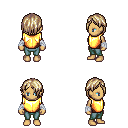
a pixel art fantasy rpg character, female body template, human, tanned skin, gold chest armor, teal pants, white blonde bangs hairstyle, white cloth bandages, four views (front, back, left, right), 2x2 character sprite sheet, small pixel art, hard edges, no anti-aliasing